Question: I am using <URL> for showing rating .Its working perfect but when I am using this in tableview cell then freezing problem start while scrolling.I want to show rating stars in UITableview fractionally Ex:- 3.2 ,1.9,2,4.6 etc ratings.
'''
UITableViewCell *cell=nil;
if(cell==nil)
{
[tableView registerNib:[UINib nibWithNibName:@"TableViewCell" bundle:nil] forCellReuseIdentifier:@"CellID"];
cell = [tableView dequeueReusableCellWithIdentifier:@"CellID"];
cell.selectionStyle = UITableViewCellEditingStyleNone;
}
UILabel *LabelTitle= (UILabel*)[cell viewWithTag:1];
LabelTitle.text=[[ArrayData objectAtIndex:indexPath.row] objectForKey:@"name"];
UILabel *LabelAddress= (UILabel*)[cell viewWithTag:100];
LabelAddress.text=[[ArrayData objectAtIndex:indexPath.row] objectForKey:@"address"];
UIImageView *imgView = (UIImageView*)[cell viewWithTag:200];
[imgView setImageWithURL:[NSURL URLWithString:[[ArrayData objectAtIndex:indexPath.row] objectForKey:@"icon"]] placeholderImage:[UIImage imageNamed:@"loading.png"]];
DLStarRatingControl *customNumberOfStars = [[DLStarRatingControl alloc] initWithFrame:CGRectMake(20, 140, 140, 30) andStars:5 isFractional:YES];
customNumberOfStars.delegate = self;
customNumberOfStars.backgroundColor = [UIColor groupTableViewBackgroundColor];
customNumberOfStars.autoresizingMask = UIViewAutoresizingFlexibleLeftMargin | UIViewAutoresizingFlexibleWidth | UIViewAutoresizingFlexibleHeight | UIViewAutoresizingFlexibleRightMargin | UIViewAutoresizingFlexibleTopMargin | UIViewAutoresizingFlexibleBottomMargin;
customNumberOfStars.rating = [[ArrayData objectAtIndex:indexPath.row] floatValue];
[cell addSubview:customNumberOfStars];
return cell;
'''
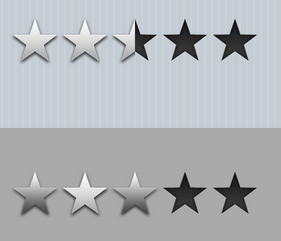
Answer: You are doing it wrong.
You should follow below steps.
1. First you need to get reusable cell for identifier.
2. If no reusable cell is available, then create and add required components/subviews in it.
3. Change properties and behaviour of cell and its components/subviews based on your logic.
You do not need to create subview every time as you are doing for DLStarRatingControl. This will affect tableview performance and it will freeze.
By following these steps I would change your implementation as below
'''
- (UITableViewCell *)tableView:(UITableView *)tableView cellForRowAtIndexPath:(NSIndexPath *)indexPath
{
static NSString * CellIdentifier = @"CellID";
UITableViewCell *cell = [tableView dequeueReusableCellWithIdentifier:CellIdentifier];
if(cell==nil)
{
cell = [[NSBundle mainBundle] loadNibNamed:@"TableViewCell" owner:nil options:nil][0];
cell.selectionStyle = UITableViewCellEditingStyleNone;
DLStarRatingControl *customNumberOfStars = [[DLStarRatingControl alloc] initWithFrame:CGRectMake(20, 140, 140, 30) andStars:5 isFractional:YES];
customNumberOfStars.tag = 1001;
customNumberOfStars.delegate = self;
customNumberOfStars.backgroundColor = [UIColor groupTableViewBackgroundColor];
customNumberOfStars.autoresizingMask = UIViewAutoresizingFlexibleLeftMargin | UIViewAutoresizingFlexibleWidth | UIViewAutoresizingFlexibleHeight | UIViewAutoresizingFlexibleRightMargin | UIViewAutoresizingFlexibleTopMargin | UIViewAutoresizingFlexibleBottomMargin;
[cell addSubview:customNumberOfStars];
}
UILabel *LabelTitle= (UILabel*)[cell viewWithTag:1];
LabelTitle.text=[[ArrayData objectAtIndex:indexPath.row] objectForKey:@"name"];
UILabel *LabelAddress= (UILabel*)[cell viewWithTag:100];
LabelAddress.text=[[ArrayData objectAtIndex:indexPath.row] objectForKey:@"address"];
UIImageView *imgView = (UIImageView*)[cell viewWithTag:200];
[imgView setImageWithURL:[NSURL URLWithString:[[ArrayData objectAtIndex:indexPath.row] objectForKey:@"icon"]] placeholderImage:[UIImage imageNamed:@"loading.png"]];
DLStarRatingControl *customNumberOfStars = (customNumberOfStars *)[cell viewWithTag:1001];
customNumberOfStars.rating = [[ArrayData objectAtIndex:indexPath.row] floatValue];
return cell;
}
'''
Note that have not user '[UITableView registerNib: forCellReuseIdentifier:]' because you need to add rating control as subview. You were adding it every time 'cellForRowAtIndexPath' method called, Now it will be added only when new cell is created.
I also suspect table view is freezing because you are loading image from some URL. I am not sure about the size of that Image, but if tableView still freezes you need to implement lazy loading for that image.